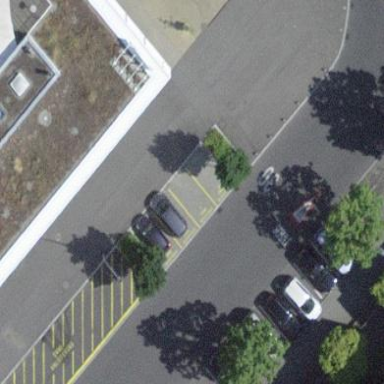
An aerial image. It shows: Street-side parking area.